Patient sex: M
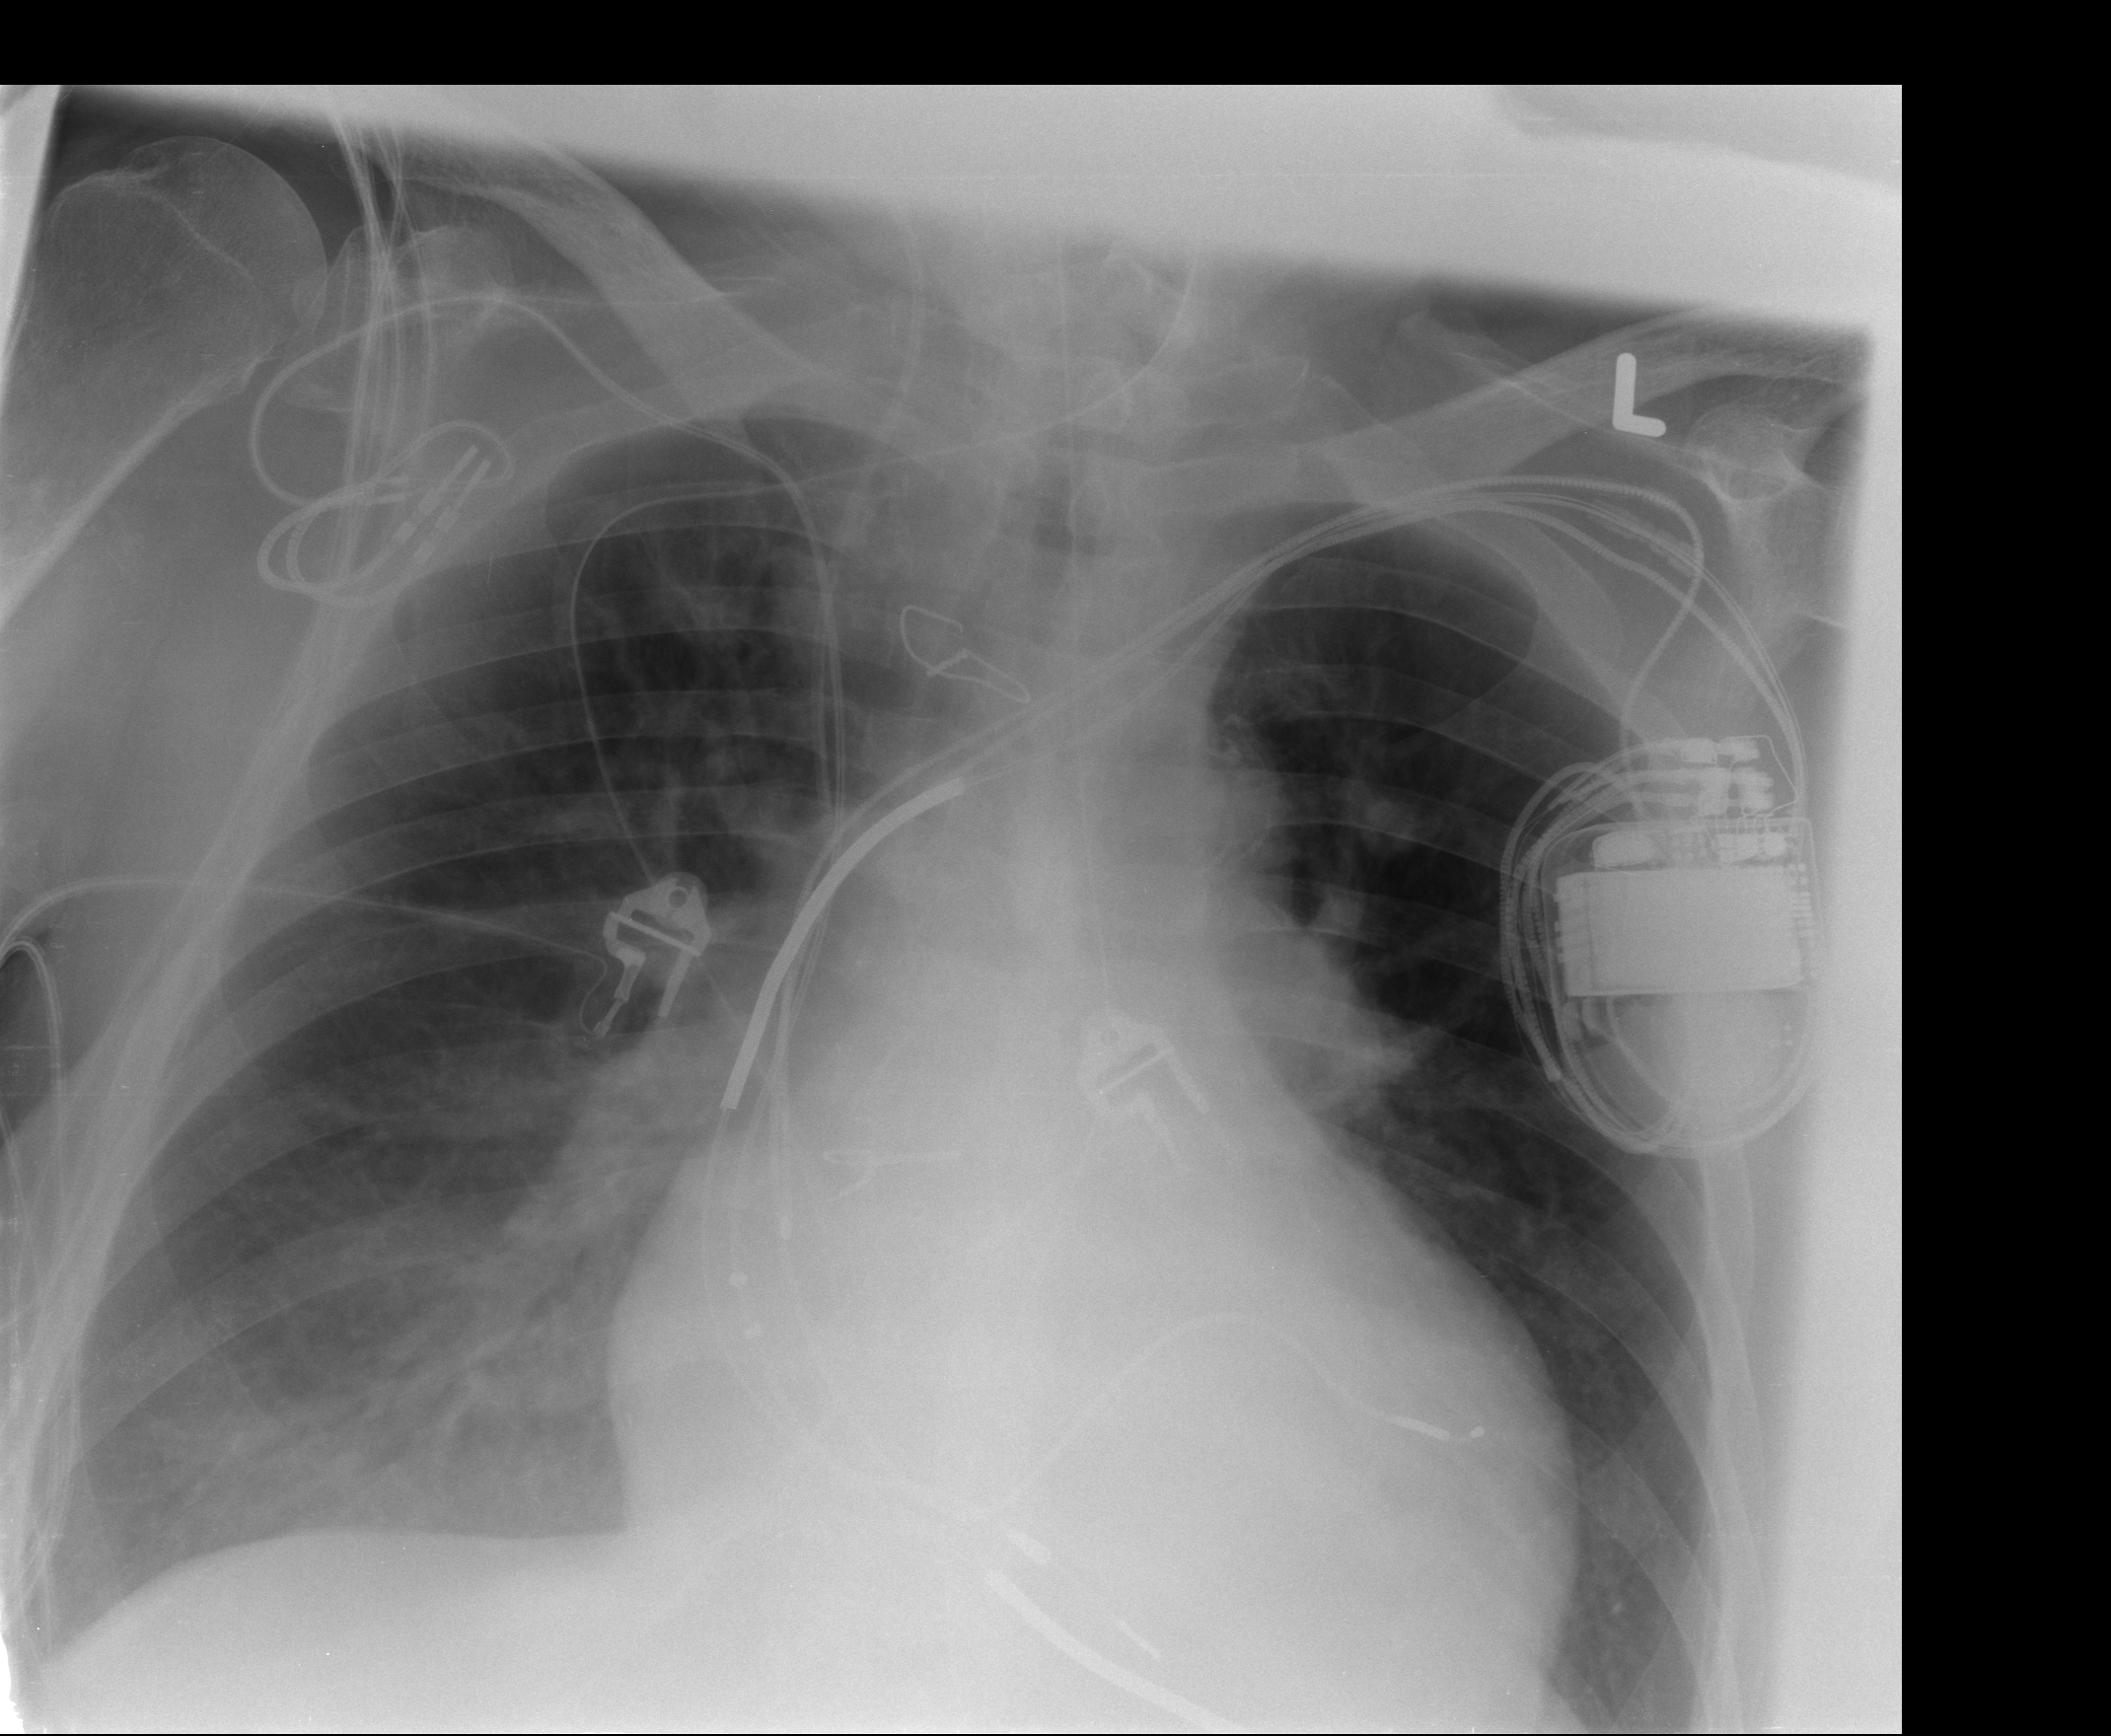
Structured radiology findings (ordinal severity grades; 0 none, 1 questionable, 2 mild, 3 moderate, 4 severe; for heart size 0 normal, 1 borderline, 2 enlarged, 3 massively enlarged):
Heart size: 2
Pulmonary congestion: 3
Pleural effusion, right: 0
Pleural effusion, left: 0
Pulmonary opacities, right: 1
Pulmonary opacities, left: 0
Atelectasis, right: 2
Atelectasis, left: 0